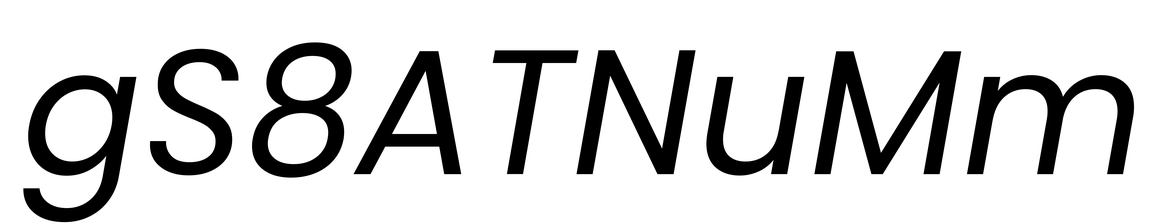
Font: Poppins-Italic